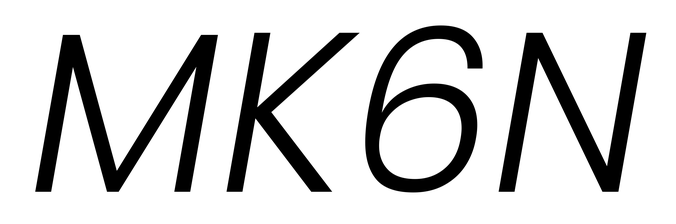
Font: Poppins-LightItalic